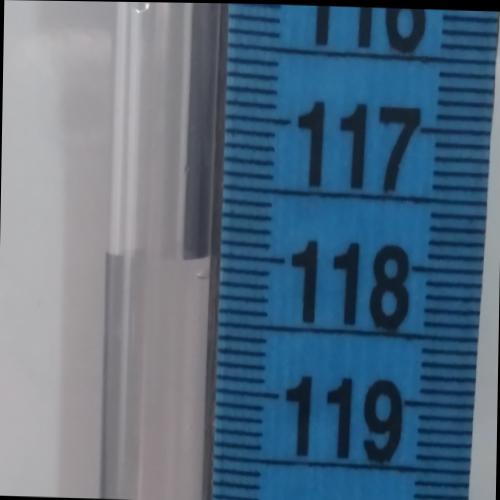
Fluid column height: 118.0 cm